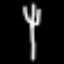
Label: fork